Question: Using <URL> how to rewrite grammar without left recursion?
'''
grammar ::= exprs
exprs::= (sum_expr (';')?)*
private sum_expr::= sum_expr_infix | sum_expr_prefix
sum_expr_infix ::= number sum_expr_prefix
left sum_expr_prefix::= op_plus number
private op_plus ::= '+'
number ::= float | integer
float ::= digit+ '.' digit*
integer ::= digit+
private digit ::=('0'|'1'|'2'|'3'|'4'|'5'|'6'|'7'|'8'|'9')
'''
Sample input:
'''
10+20+30.0;
10+20+30.0
'''
Answer shall maintain parse tree property that nodes contain 2/3 children:

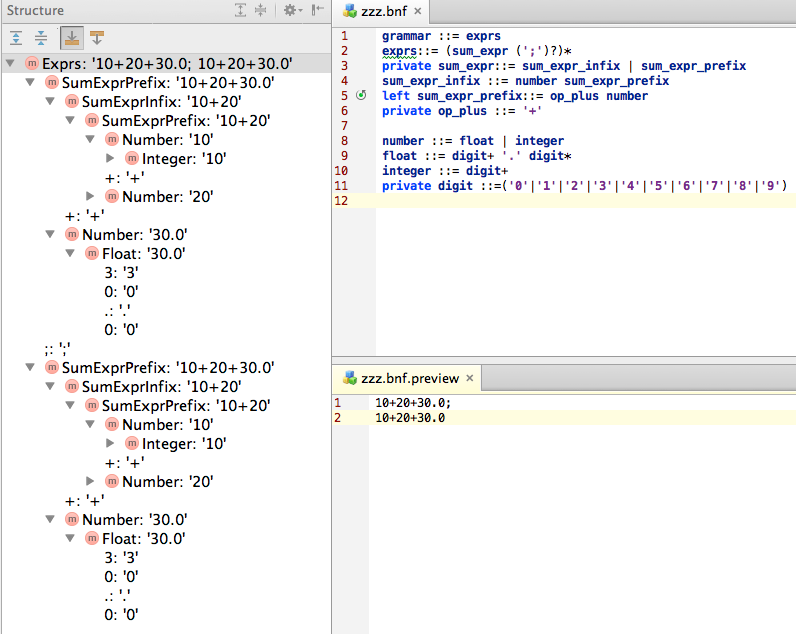
Answer: this question lead in the right direction:
<URL>
'''
grammar ::= e*
e ::= math separator?
math ::= add
add ::=
mul op_plus math
| mul op_minus math
| mul
mul ::=
factorial op_mul mul
| factorial op_div mul
| factorial
factorial ::= term op_factorial space* | term
op_factorial ::= '!'
term ::= parentheses | space* number space*
parentheses ::= '(' math ')'
op_minus ::= '-'
op_plus ::= '+'
op_div ::= '/'
op_mul ::= '*'
number ::= float | integer
float ::= (digit+'.') digit*
integer ::=digit+
digit ::= '0'|'1'|'2'|'3'|'4'|'5'|'6'|'7'|'8'|'9'
space ::= ' ' | ' '
separator ::= ';'
'''
test input:
'''
1!
3*2+1
3*2+1+3.0!
3*2+1 + 3.0!
1+1+(1+1)!
'''